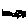
Label: car